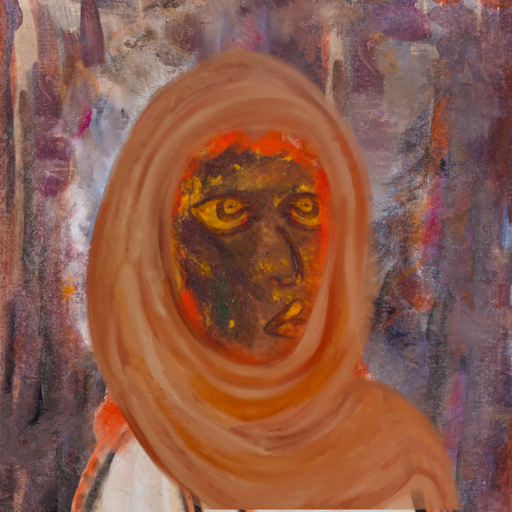
Background: Hypocrite, Head And Neck Side: Comrade, Face Side: Comrade, Bust: Roy_Bahadur, Hair Side: Rupkatha, Head Accessory: Pious_Lady_Scarf, Second Necklace: Blank, Necklace: Blank, Baby: Blank